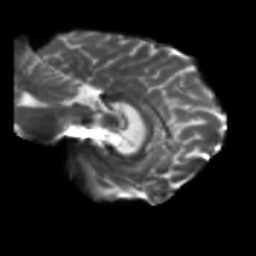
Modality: T2w
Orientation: sagittal
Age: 37
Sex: female
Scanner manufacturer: siemens
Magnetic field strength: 3 T
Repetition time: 5.47 s
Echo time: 0.0854 s